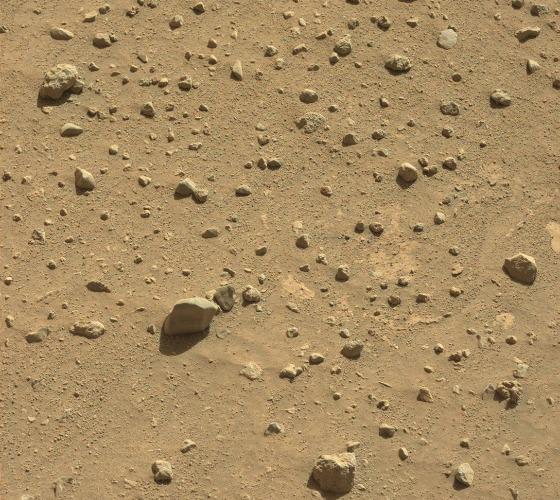
Terrain classes present: Gravel / Sand / Soil, Rock, Shadow